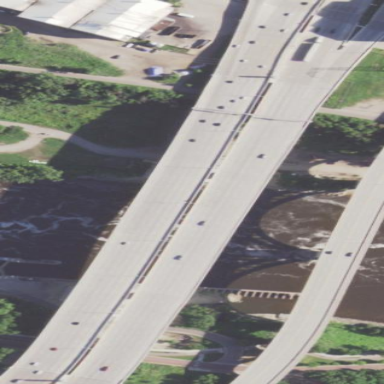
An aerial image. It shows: Man-made bridge.